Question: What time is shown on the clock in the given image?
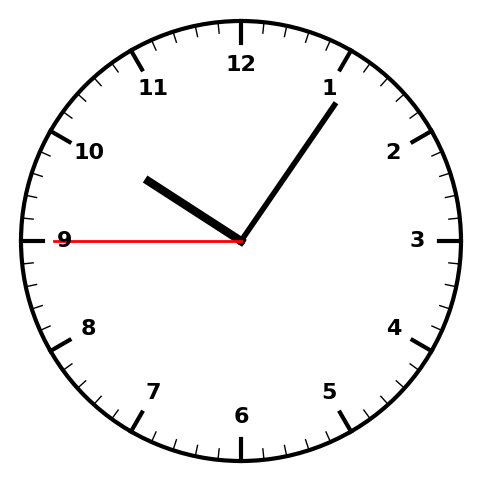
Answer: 10:05:45